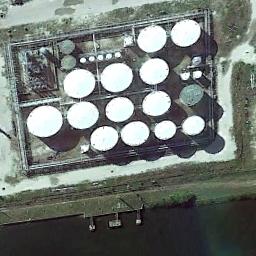
Label: storage tanks